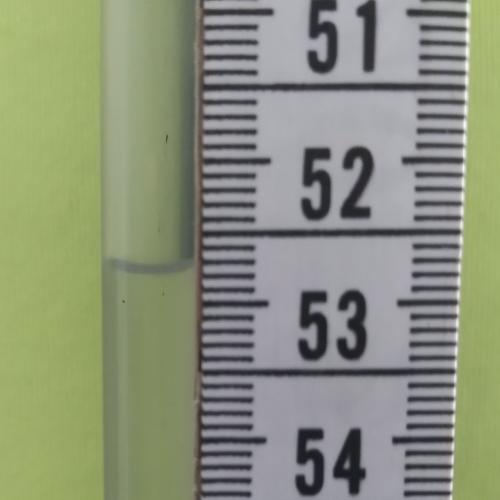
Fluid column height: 52.7 cm